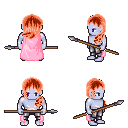
a pixel art fantasy rpg character, male body template, dark elf, purple skin, pink cape, metal pants, red left-swept hairstyle, spear, four views (front, back, left, right), 2x2 character sprite sheet, small pixel art, hard edges, no anti-aliasing